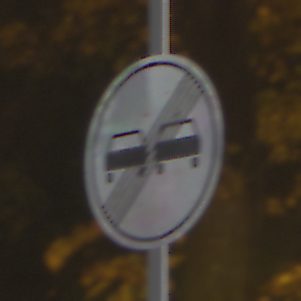
Verkehrszeichen: EndeUeberholverbot
Umgebung: Outdoor, Urban
Tageszeit: Night
Wetter: Clear
Licht: Artificial
Jahreszeit: NotSpecified
Kontrast: HighContrast